Question: I got 2d array from text file and succeeded to print it. However I can't use those elements for the function parameter.
here is code for printing 2d array:
'''
fscanf(fp, "%d", &row);
//printf("%d
", row);
array = (int**)malloc(sizeof(int*)*row);
for (u = 0; u < row; u++) {
array[u] = (int*)malloc(sizeof(int)*col);
for (v = 0; v < col; v++) {
fscanf(fp, "%d", &array[u][v]);
printf(" %d ", array[u][v]);
}
printf("
");
}
free(*array);
free(array);
'''
and the code for function
'''
for (i = 0; i < row; i++) {
printf("Iteration GCD = %d
", iteration(u,v));
printf("Recursive GCD = %d
", recursive(u,v));
}
'''

and I got the same value... even though each column value is different.
What should I change for my code source?
[entire code]
'''
int iteration(int x, int y);
int recursive(int x, int y);
int main(void)
{
/*Define Variables*/
LARGE_INTEGER timefeq, start, end;
int i, u, v, row;
int col = 2;
double result;
int **array;
FILE *fp = fopen("data1.txt", "r");
if (fp == NULL) {
printf("READ ERROR!!
");
return 1;
}
else {
fscanf(fp, "%d", &row);
//printf("%d
", row);
array = (int**)malloc(sizeof(int*)*row);
for (u = 0; u < row; u++) {
array[u] = (int*)malloc(sizeof(int)*col);
for (v = 0; v < col; v++) {
fscanf(fp, "%d", &array[u][v]);
printf(" %d ", array[u][v]);
}
printf("
");
}
free(*array);
free(array);
}
QueryPerformanceFrequency(&timefeq);
result = pow(2,63);
if ((u > result - 1) || (v > result - 1)) {
printf("Wrong input value!
");
return 0;
}
/* Compute */
//array[u][0] = abs(u);
//array[0][v] = abs(v);
for (i = 0; i < row; i++) {
QueryPerformanceCounter(&start);
iteration(u, v);
printf("Iteration GCD = %d
", iteration(u, v));
QueryPerformanceCounter(&end);
printf("Operation time: %.4f msec
", 1000 * (double)(end.QuadPart - start.QuadPart) / (double)timefeq.QuadPart);
QueryPerformanceCounter(&start);
recursive(u, v);
printf("Recursive GCD = %d
", recursive(u,v));
QueryPerformanceCounter(&end);
printf("Operation time: %.4f msec
", 1000 * (double)(end.QuadPart - start.QuadPart) / (double)timefeq.QuadPart);
printf("
------------------------------------------------------------
");
}
/*End Program*/
fclose(fp);
return 0;
}
/*-----------------------------------------------------------*/
int iteration(int a, int b) {
int tmp;
while (b) {
tmp = a;
a = b;
b = tmp%b;
}
return a;
}
/*----------------------------------------------------------*/
int recursive(int a, int b) {
if (a%b == 0)
return b;
else return recursive(b, a%b);
}
/*--------------------------------------------------------*/
'''
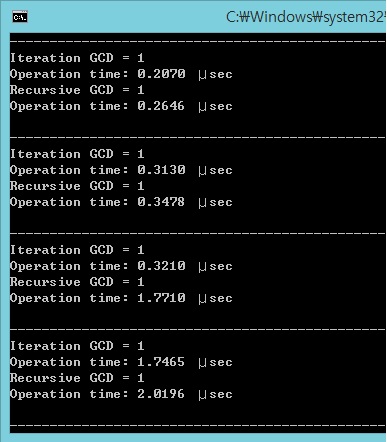
Answer: You never pass the values read during your load loops into the actual function calls. As it turns out, this is what is keeping your program from crashing, as you premature free the base pointer array 'array' and only the first allocated row immediately after the loader loops. So not only is the 'array' no longer valid to access, you also leak 'row-1' allocations (all but the first one).
Later on, you do this in several places:
'''
iteration(u,v);
'''
and
'''
recursive(u,v);
'''
Those calculations are pointless. 'u' and 'v' hold the row and column ; they don't hold any of the actual row you read.
Stripping away all the Windows performance counter cruft, the pointless invoke to 'pow()', and properly relocating the memory 'free' calls, your code should look more like this:
'''
#include <stdio.h>
#include <stdlib.h>
int iteration(int a, int b) {
int tmp;
while (b) {
tmp = a;
a = b;
b = tmp%b;
}
return a;
}
int recursive(int a, int b) {
if (a%b == 0)
return b;
else return recursive(b, a%b);
}
int main(void)
{
int u, v, row;
int col = 2;
int **array;
FILE *fp = fopen("data1.txt", "r");
if (fp == NULL)
{
perror("data1.txt");
return EXIT_FAILURE;
}
fscanf(fp, "%d", &row);
array = calloc(row, sizeof *array);
for (u = 0; u < row; ++u)
{
array[u] = calloc(col, sizeof **array);
for (v = 0; v < col; v++)
{
fscanf(fp, "%d", array[u]+v);
printf("%d ", array[u][v]);
}
printf("
");
}
fclose(fp);
// look at the values passed to iteration and recursive below
for (u = 0; u < row; ++u)
{
printf("Iteration GCD = %d
", iteration(array[u][0],array[u][1]));
printf("Recursive GCD = %d
", recursive(array[u][0],array[u][1]));
free(array[u]);
}
free(array);
return 0;
}
'''
The array usage in this code is ultimately pointless itself. All you seem to really want to do is:
- - - - -
Unless this is for some academic exercise, I see no reason to use any arrays in this , reducing 'main()' into something like:
'''
int main()
{
int row;
FILE *fp = fopen("data1.txt", "r");
if (fp == NULL)
{
perror("data1.txt");
return EXIT_FAILURE;
}
if (fscanf(fp, "%d", &row) == 1 && row > 0)
{
while (row--)
{
int a,b;
if (fscanf(fp, "%d %d", &a, &b) == 2)
{
printf("Iteration GCD(%d,%d) = %d
", a,b,iteration(a,b));
printf("Recursive GCD(%d,%d) = %d
", a,b,recursive(a,b));
}
}
}
fclose(fp);
return 0;
}
'''
Ultimately how you do it is up to you and whatever requirements are dictated. But if you don't to make it complicated, then don't.